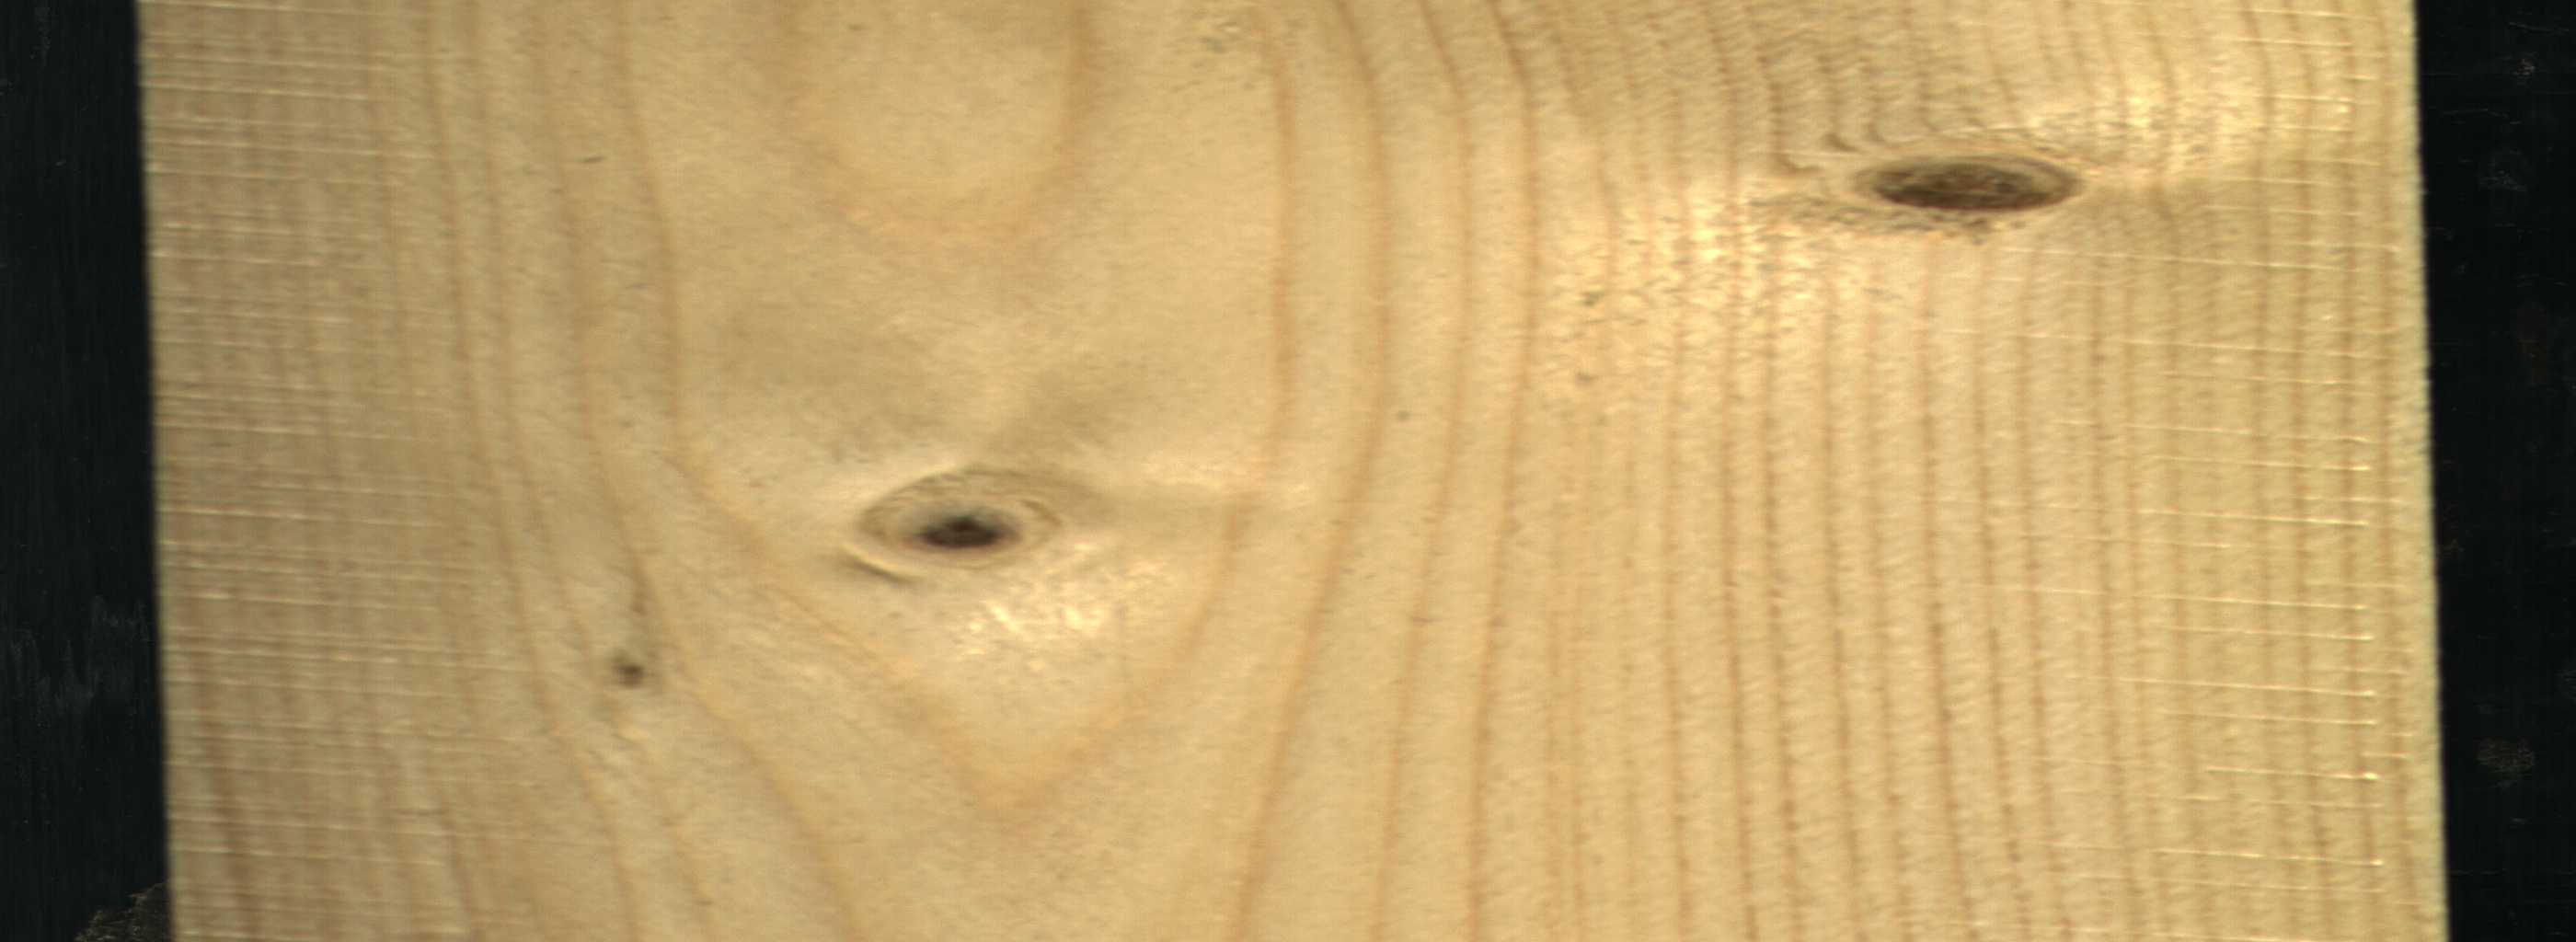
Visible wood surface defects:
Live_Knot
Live_Knot